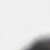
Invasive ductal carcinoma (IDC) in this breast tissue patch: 0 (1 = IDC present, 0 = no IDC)